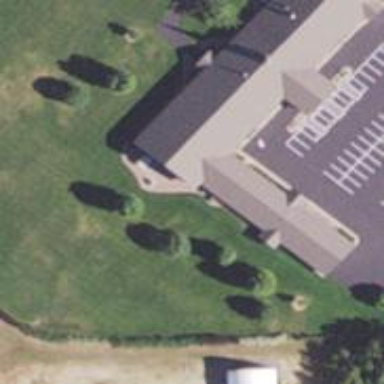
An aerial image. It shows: Building that serves as place of worship.